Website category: phone
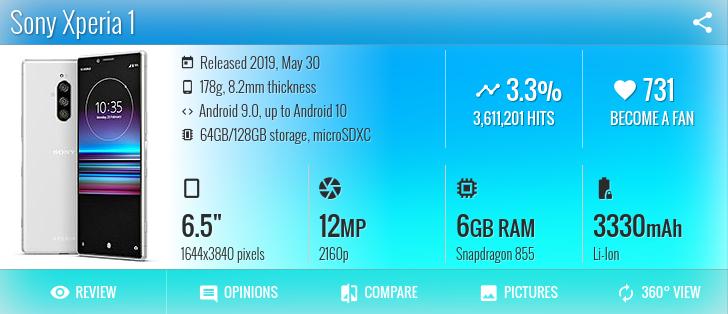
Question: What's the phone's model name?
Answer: Sony Xperia 1

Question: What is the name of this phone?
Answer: Sony Xperia 1

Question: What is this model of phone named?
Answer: Sony Xperia 1

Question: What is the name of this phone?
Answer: Sony Xperia 1

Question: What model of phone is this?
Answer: Sony Xperia 1

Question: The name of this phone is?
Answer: Sony Xperia 1

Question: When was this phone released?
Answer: Released 2019, May 30

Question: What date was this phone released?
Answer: Released 2019, May 30

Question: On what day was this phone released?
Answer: Released 2019, May 30

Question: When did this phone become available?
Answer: Released 2019, May 30

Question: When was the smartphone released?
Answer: Released 2019, May 30

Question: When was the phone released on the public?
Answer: Released 2019, May 30

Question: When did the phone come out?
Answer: Released 2019, May 30

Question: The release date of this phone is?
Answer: Released 2019, May 30

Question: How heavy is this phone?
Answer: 178g

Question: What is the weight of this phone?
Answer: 178g

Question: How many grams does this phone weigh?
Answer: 178g

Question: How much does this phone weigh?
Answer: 178g

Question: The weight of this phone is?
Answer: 178g

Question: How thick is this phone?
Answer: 8.2mm thickness

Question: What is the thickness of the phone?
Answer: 8.2mm thickness

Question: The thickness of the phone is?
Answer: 8.2mm thickness

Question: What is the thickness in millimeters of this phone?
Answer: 8.2mm thickness

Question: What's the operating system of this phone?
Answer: Android 9.0, up to Android 10

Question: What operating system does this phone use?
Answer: Android 9.0, up to Android 10

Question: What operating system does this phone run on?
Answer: Android 9.0, up to Android 10

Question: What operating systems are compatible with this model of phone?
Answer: Android 9.0, up to Android 10

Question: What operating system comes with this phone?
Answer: Android 9.0, up to Android 10

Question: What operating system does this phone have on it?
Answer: Android 9.0, up to Android 10

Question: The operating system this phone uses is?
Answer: Android 9.0, up to Android 10

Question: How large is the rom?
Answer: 64GB/128GB storage

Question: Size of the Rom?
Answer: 64GB/128GB storage

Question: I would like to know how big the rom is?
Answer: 64GB/128GB storage

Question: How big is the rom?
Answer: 64GB/128GB storage

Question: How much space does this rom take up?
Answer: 64GB/128GB storage

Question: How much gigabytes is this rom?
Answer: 64GB/128GB storage

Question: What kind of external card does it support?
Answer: microSDXC

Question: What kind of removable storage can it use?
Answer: microSDXC

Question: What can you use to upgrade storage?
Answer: microSDXC

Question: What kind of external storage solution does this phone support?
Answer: microSDXC

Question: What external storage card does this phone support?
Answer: microSDXC

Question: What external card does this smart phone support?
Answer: microSDXC

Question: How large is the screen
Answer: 6.5"

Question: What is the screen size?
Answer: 6.5"

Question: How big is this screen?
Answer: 6.5"

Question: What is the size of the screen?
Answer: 6.5"

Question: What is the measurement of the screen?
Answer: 6.5"

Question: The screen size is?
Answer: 6.5"

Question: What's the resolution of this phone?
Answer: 1644x3840 pixels

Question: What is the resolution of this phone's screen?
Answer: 1644x3840 pixels

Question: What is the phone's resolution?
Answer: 1644x3840 pixels

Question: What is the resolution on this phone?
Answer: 1644x3840 pixels

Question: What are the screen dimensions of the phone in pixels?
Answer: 1644x3840 pixels

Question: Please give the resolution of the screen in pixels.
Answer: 1644x3840 pixels

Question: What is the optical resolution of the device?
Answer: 1644x3840 pixels

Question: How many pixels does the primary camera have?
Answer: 12 MP

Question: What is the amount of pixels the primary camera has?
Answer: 12 MP

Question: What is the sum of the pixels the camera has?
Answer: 12 MP

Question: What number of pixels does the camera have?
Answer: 12 MP

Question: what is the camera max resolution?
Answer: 12 MP

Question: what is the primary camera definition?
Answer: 12 MP

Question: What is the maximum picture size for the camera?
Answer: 12 MP

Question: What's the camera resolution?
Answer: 2160p

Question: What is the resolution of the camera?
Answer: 2160p